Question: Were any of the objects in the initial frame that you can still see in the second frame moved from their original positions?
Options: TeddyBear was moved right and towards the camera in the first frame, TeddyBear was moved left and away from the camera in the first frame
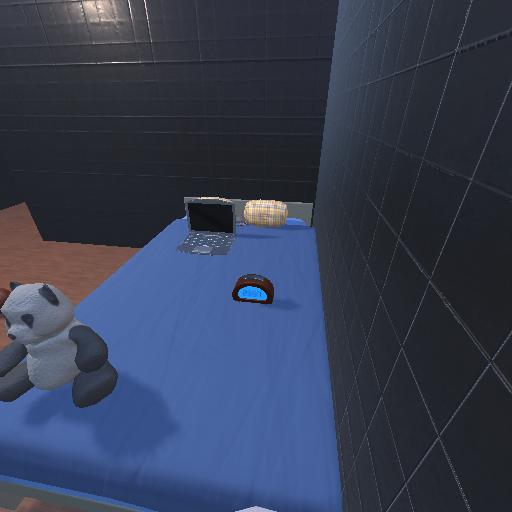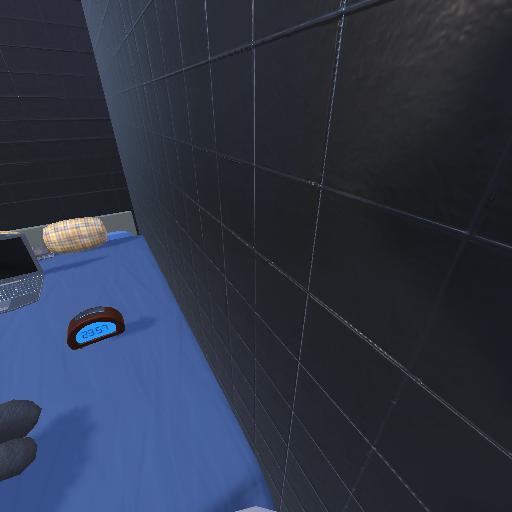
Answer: TeddyBear was moved right and towards the camera in the first frame